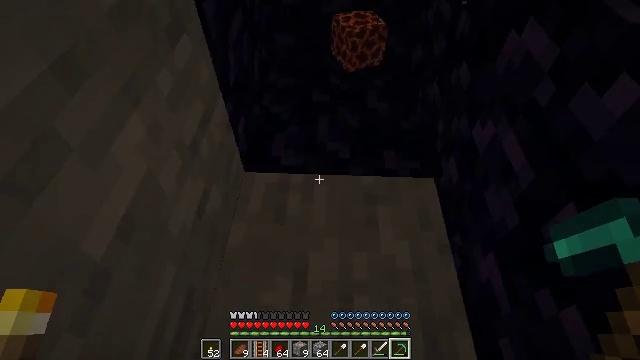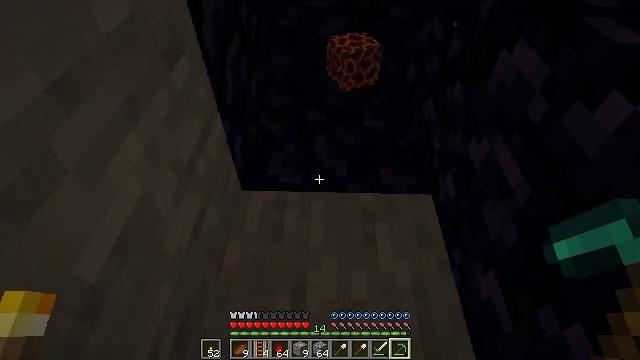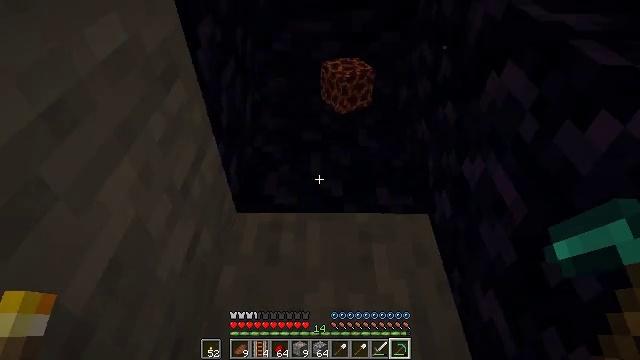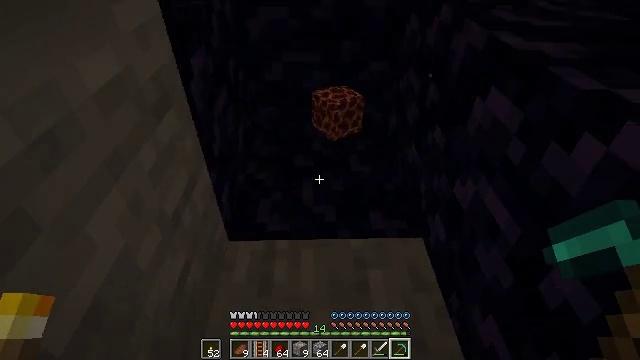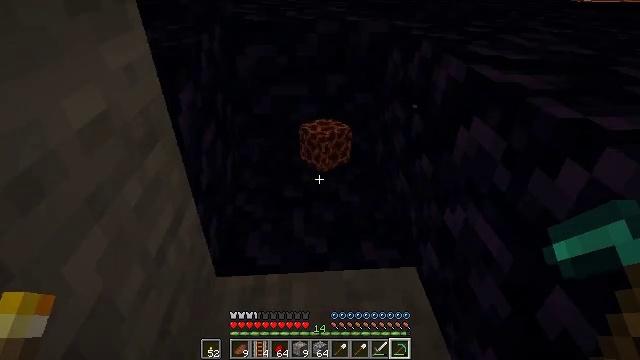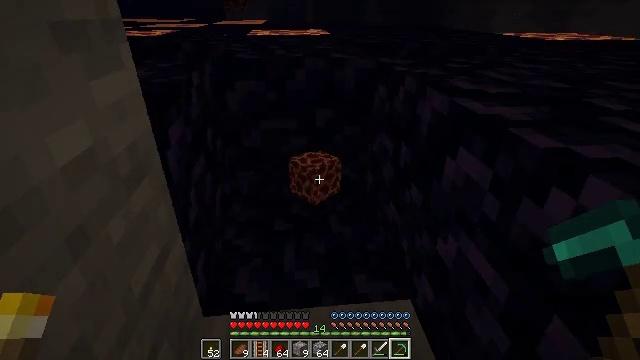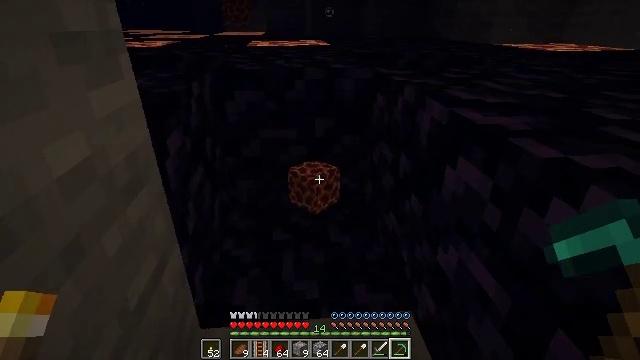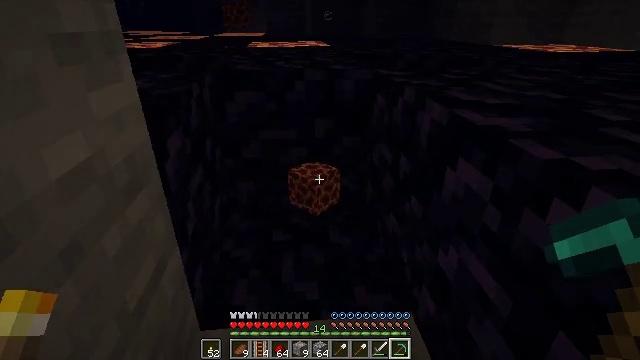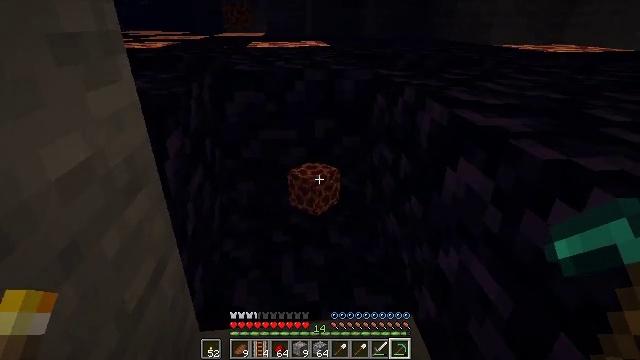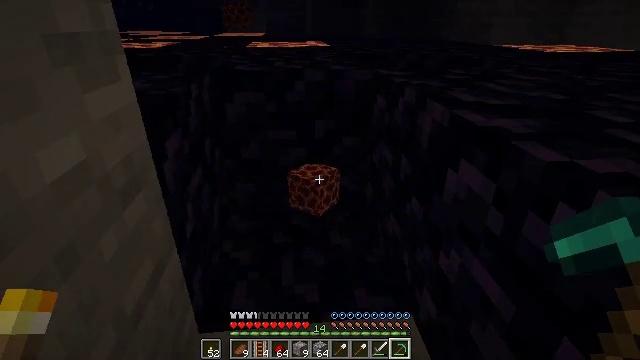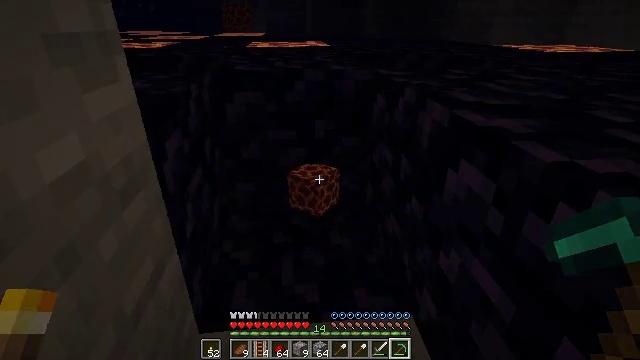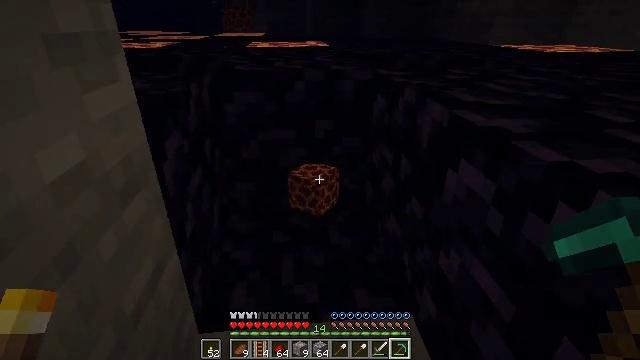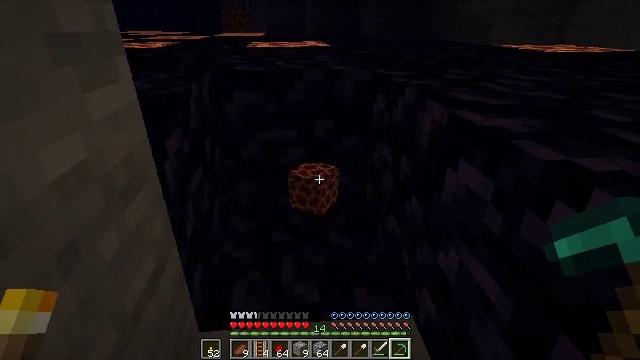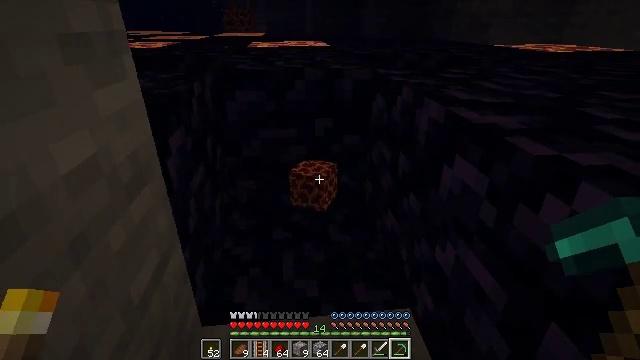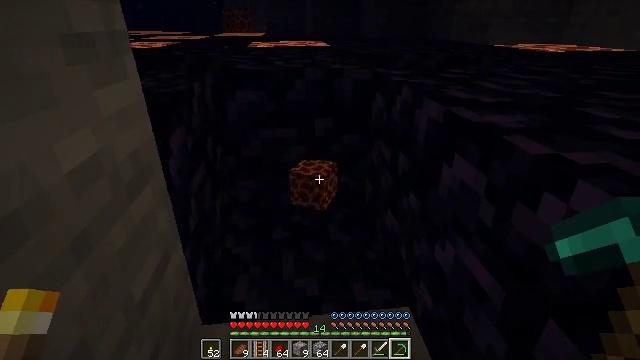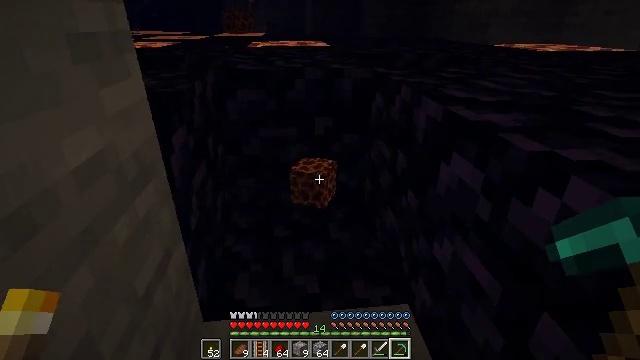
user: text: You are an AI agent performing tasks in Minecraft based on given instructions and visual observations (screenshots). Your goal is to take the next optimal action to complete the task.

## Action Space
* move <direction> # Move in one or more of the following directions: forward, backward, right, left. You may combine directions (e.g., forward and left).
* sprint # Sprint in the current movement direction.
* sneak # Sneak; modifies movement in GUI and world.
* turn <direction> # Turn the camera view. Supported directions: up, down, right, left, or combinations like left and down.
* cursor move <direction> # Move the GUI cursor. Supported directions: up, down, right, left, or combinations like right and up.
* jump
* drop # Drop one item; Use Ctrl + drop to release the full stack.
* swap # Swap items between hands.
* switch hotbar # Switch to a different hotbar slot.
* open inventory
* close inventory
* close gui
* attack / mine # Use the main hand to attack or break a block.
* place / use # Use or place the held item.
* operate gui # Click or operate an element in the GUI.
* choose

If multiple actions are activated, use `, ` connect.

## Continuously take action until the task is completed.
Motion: motion action
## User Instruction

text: Drop a spruce button.
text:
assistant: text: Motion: move forward, sneak, turn up
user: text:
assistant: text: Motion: move forward, sneak, turn right and up
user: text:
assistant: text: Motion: move forward, sneak, turn right and up
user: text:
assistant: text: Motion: move forward, sneak, turn right and up
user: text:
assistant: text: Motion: move forward, sneak, turn right and up
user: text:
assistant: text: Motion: move forward, sneak, turn up
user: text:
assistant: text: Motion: move forward, sneak
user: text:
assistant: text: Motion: move forward, sneak
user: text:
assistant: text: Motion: move forward, sneak
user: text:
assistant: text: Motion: sneak
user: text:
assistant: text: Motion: sneak
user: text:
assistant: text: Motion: sneak
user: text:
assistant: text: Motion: sneak
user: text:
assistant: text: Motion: sneak
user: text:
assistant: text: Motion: sneak
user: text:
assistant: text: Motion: sneak
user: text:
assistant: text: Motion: sneak
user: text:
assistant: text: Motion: sneak
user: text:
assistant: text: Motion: sneak
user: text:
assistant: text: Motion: sneak
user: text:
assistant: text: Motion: move forward, sneak
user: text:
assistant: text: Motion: move forward, sneak
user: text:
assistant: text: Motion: move forward and move left, sneak
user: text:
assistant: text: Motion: move forward and move left, sneak
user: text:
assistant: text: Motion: move forward and move left, sneak
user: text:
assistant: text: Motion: move forward and move left, sneak
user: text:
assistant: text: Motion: move forward and move left, sneak
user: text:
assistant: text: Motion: move forward and move left, sneak
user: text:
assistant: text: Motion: move forward and move left, sneak
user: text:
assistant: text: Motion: move forward and move left, sneak